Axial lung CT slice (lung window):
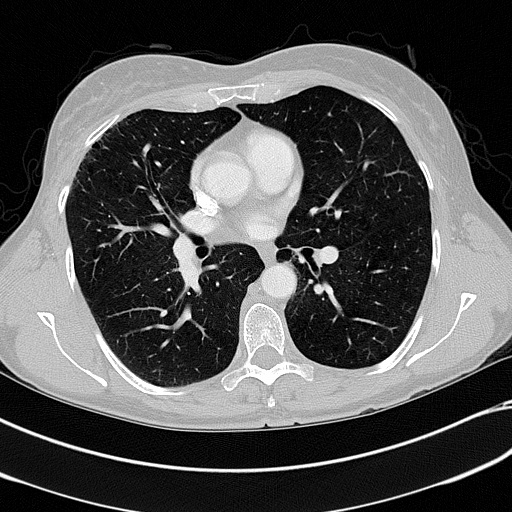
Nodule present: no